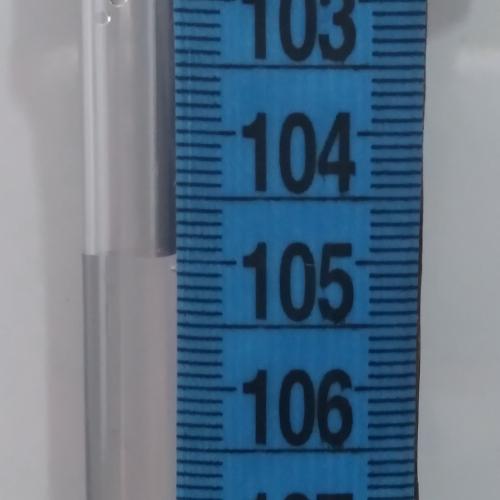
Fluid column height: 105.0 cm